Question: Please any help would be greatly appreciated.
I am writing a game with Pygame and after creating all the classes and methods I need. When I run the game I see five alien characters of my game showing up from the left side of the screen joined together before I actually see what i wanted my code to display (aliens moving at random positions down the screen).
here is my code:
'''
class Alien():
def __init__(self, image):
self.x = random.randrange(20,width - 20)
self.y = random.randrange(-200, -20)
self.speed = random.randint(1, 5)
self.image = pygame.image.load(os.path.join("../images", image)).convert_alpha()
self.rect = self.image.get_rect()
def move_down(self):
self.rect.y += self.speed
def draw(self, screen):
screen.blit(self.image, self.rect)
'''
its implementation
'''
for i in range (20):
aliens = Alien("alien.png")
enemies.append(aliens)
done = False
while done == False:
for event in pygame.event.get():
if event.type == pygame.QUIT:
done = True
screen.fill(white)
for i in range(len(enemies)):
enemies[i].move_down()
enemies[i].draw(screen)
enemies[i].check_landed()
pygame.display.flip()
clock.tick(30)
'''
note: I have removed some code for clarity.
result

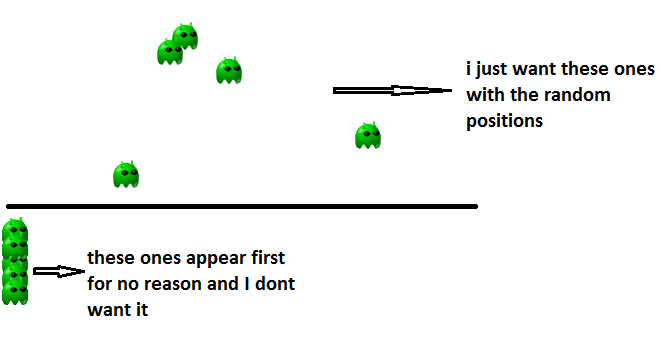
Answer: You store the position of the aliens in the fields 'self.x' and 'self.y', but to draw them, you actually don't use 'self.x' and 'self.y', but 'self.rect'.
You create 'self.rect' by calling 'self.image.get_rect()', and when you call 'get_rect()' on a 'Surface', the position of the 'Rect' is always '(0, 0)'.
So the 'x' coordinate is always '0', hence they are all on the left side of the screen.
I suggest rewriting your code to:
'''
class Alien():
# pass the Surface to the instance instead of the filename
# this way, you only load the image once, not once for each alien
def __init__(self, image):
self.speed = random.randint(1, 5)
self.image = image
# since we're going to use a Rect of drawing, let's use the
# same Rect to store the correct position of the alien
self.rect = self.image.get_rect(top=random.randrange(-200, -20), left=random.randrange(20,width - 20))
def move_down(self):
# the Rect class has a lot of handy functions like move_ip
self.rect.move_ip(0, self.speed)
def draw(self, screen):
screen.blit(self.image, self.rect)
# load the image once. In more complex games, you usually
# want to abstract the loading/storing of images
alienimage = pygame.image.load(os.path.join("../images", 'alien.png')).convert_alpha()
for _ in range (20):
aliens = Alien(alienimage)
enemies.append(aliens)
done = False
while done == False:
for event in pygame.event.get():
if event.type == pygame.QUIT:
done = True
screen.fill(white)
# just use a "regular" for loop to loop through all enemies
for enemy in enemies:
enemy.move_down()
enemy.draw(screen)
enemy.check_landed()
pygame.display.flip()
clock.tick(30)
'''
You could go further and use the 'Sprite'- and 'Group'-class to further generalize your code, but that's another topic.